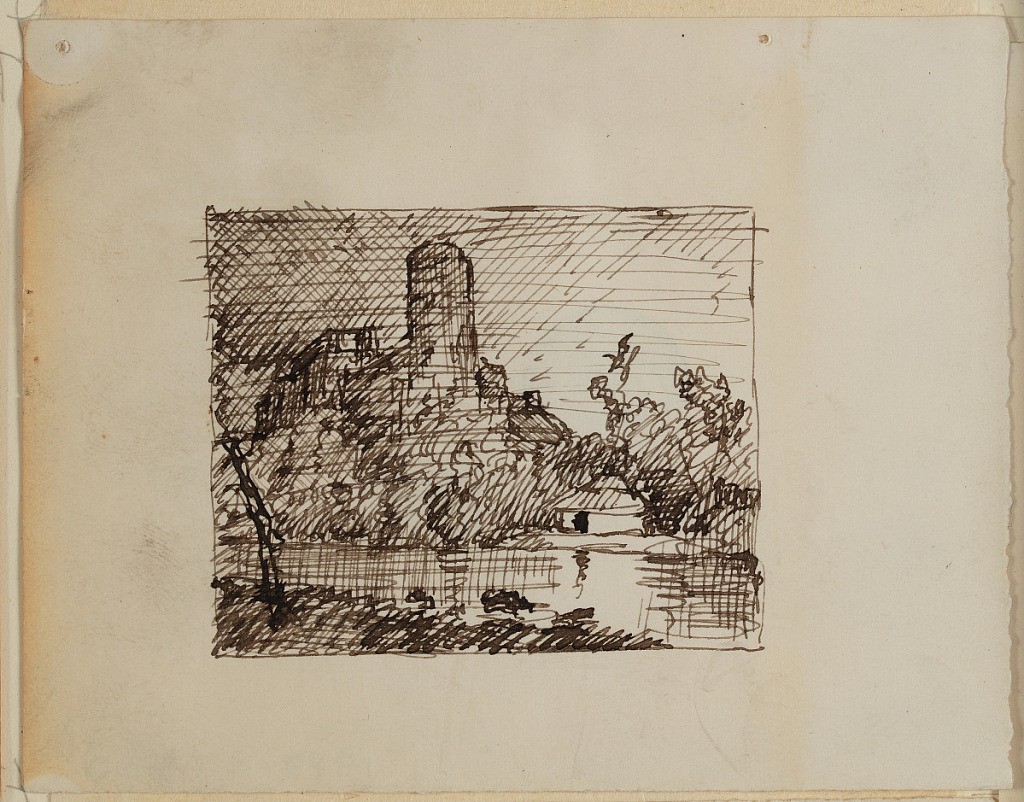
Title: Imaginary Landscape with Castle
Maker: Frederic Edwin Church, American, 1826–1900
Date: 1870–75
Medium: Pen and dark brown ink on off-white laid paper
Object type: Drawing
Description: Landscape and architecture sketch showing an imagined view of a landscape with a medieval castle and a cottage, derived from the artist's view of Château de la Bâtiaz in Martigny, Switzerland. In the foreground, a river flows horizontally across the composition, with the nearby grassy bank visible in the lower left corner. Across the river at right, a small cottage with a thatch roof is illuminated in a patch of light beside several trees. Looming above it in the middle distance at upper left is a medieval castle with a tall, circular tower that is perched atop a lofty and abrupt hill. Storm clouds appear to gather over the castle in the upper left corner.